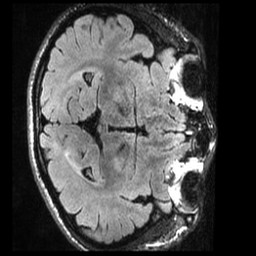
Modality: T1w
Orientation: axial
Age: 25
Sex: male